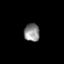
Tissue: prostate
Cell type: T cells
Senescence score: 0.3325
Nuclear area (px): 272
Mean DAPI intensity: 140.074